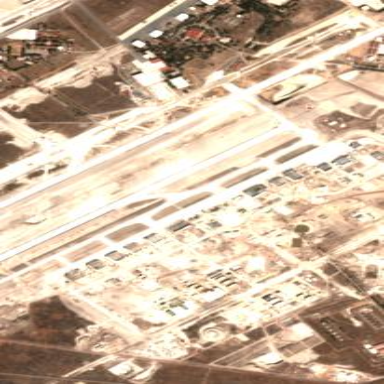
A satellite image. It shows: Apron at the airport with concrete surface.